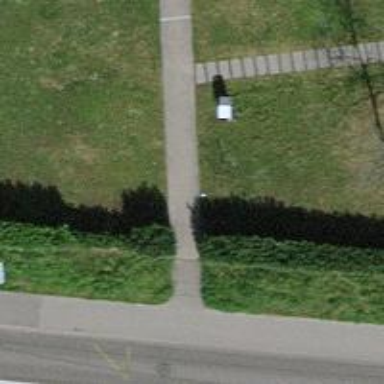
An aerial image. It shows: Entrance with barrier.